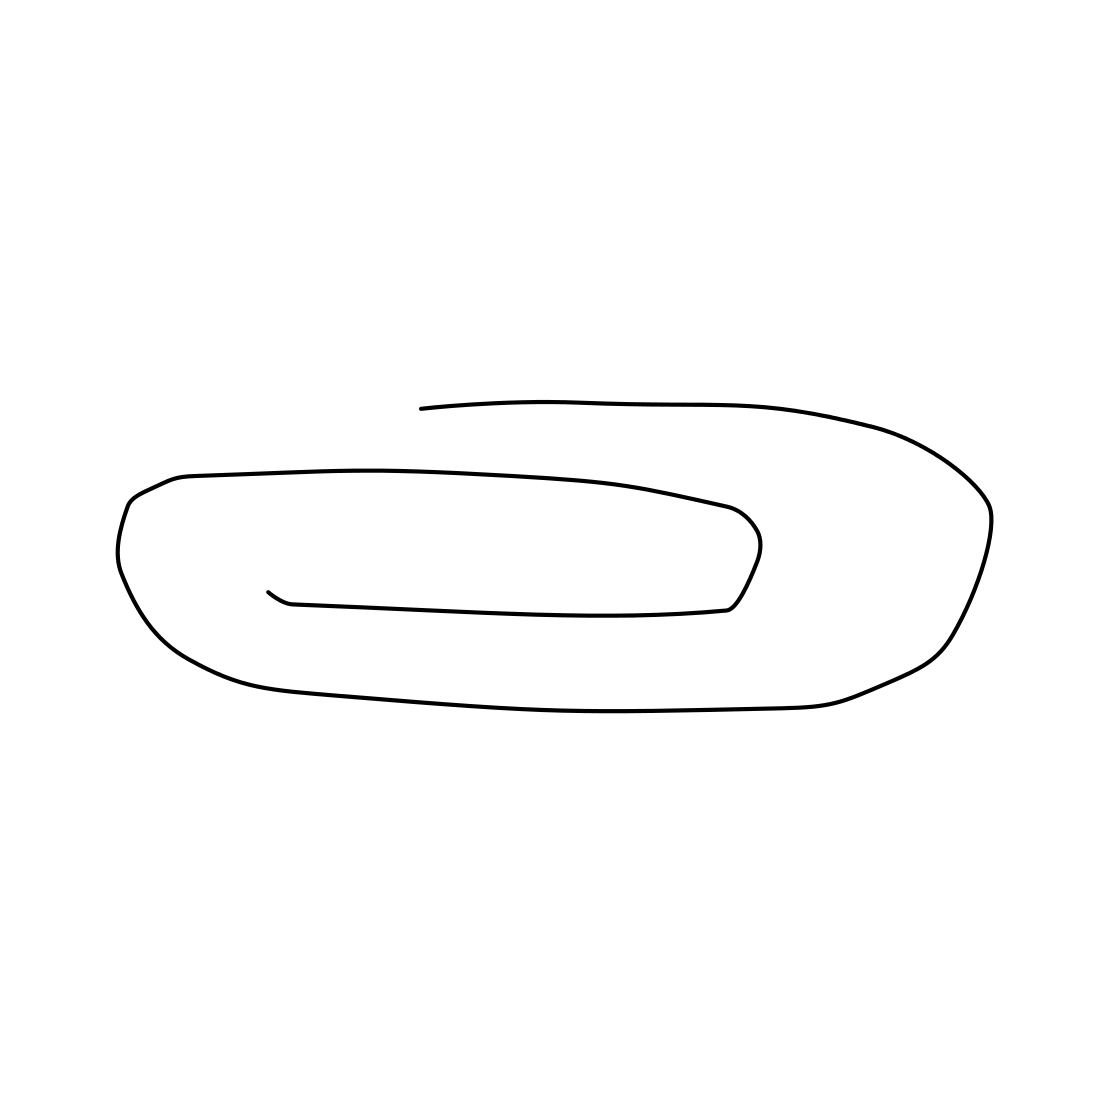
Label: paper clip